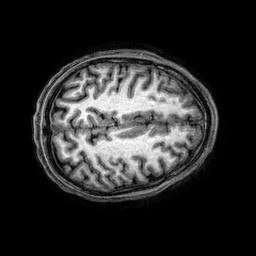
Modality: T1w
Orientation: axial
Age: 22
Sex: male